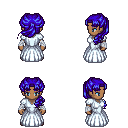
a pixel art fantasy rpg character, female body template, human, dark skin, underdress, gold greaves, blue princess hairstyle, white cloth bandages, maroon shoes, four views (front, back, left, right), 2x2 character sprite sheet, small pixel art, hard edges, no anti-aliasing